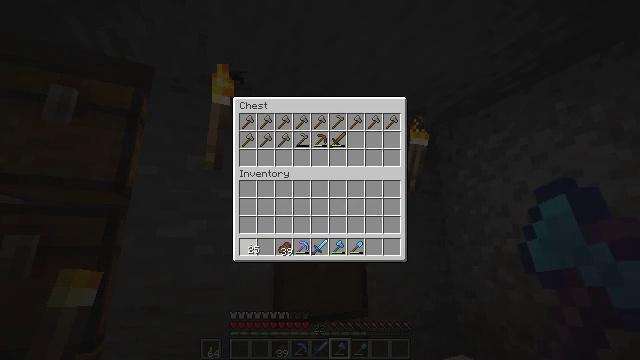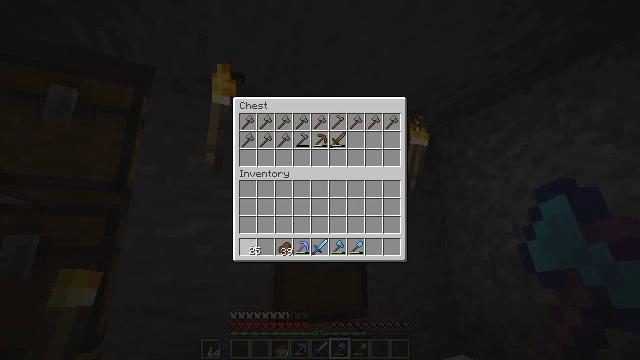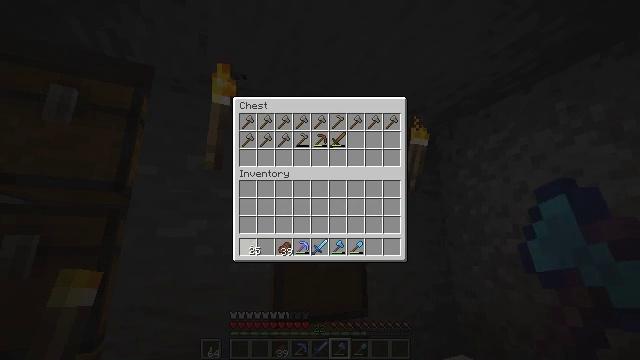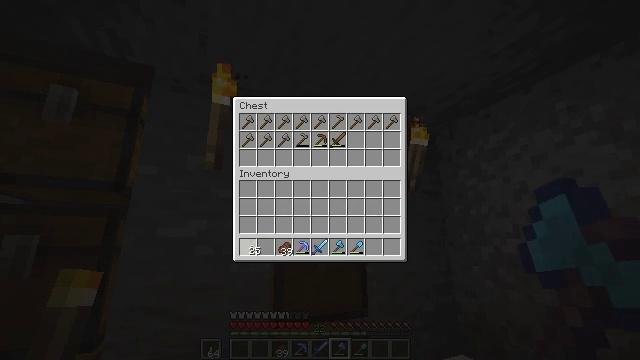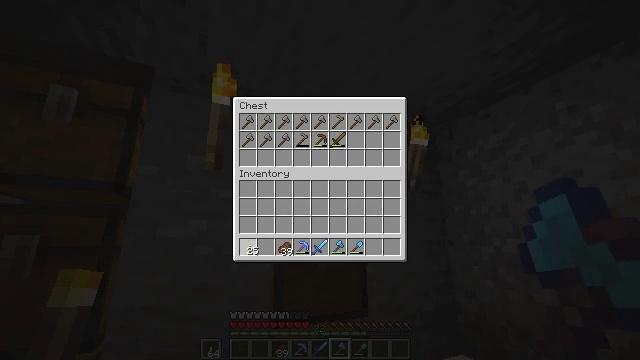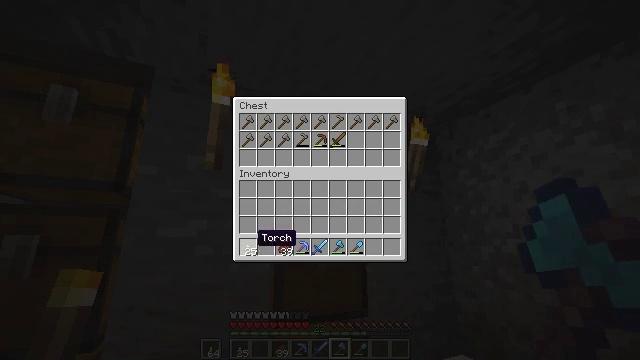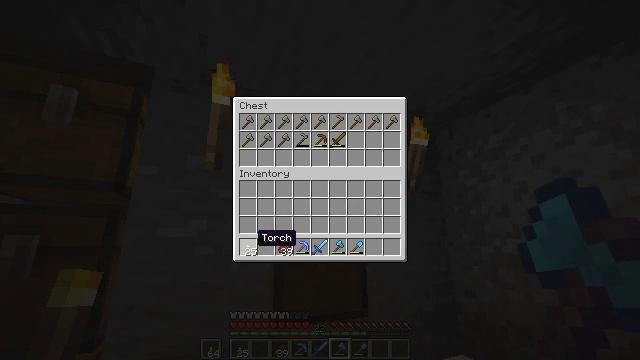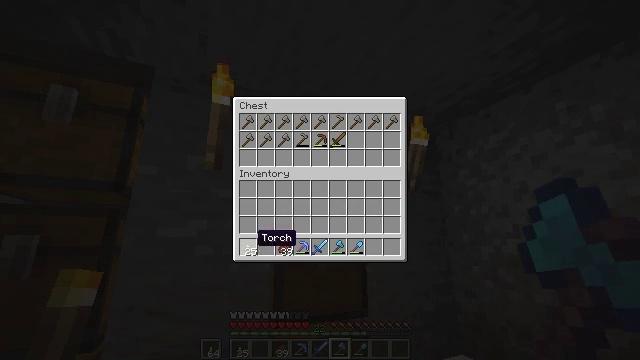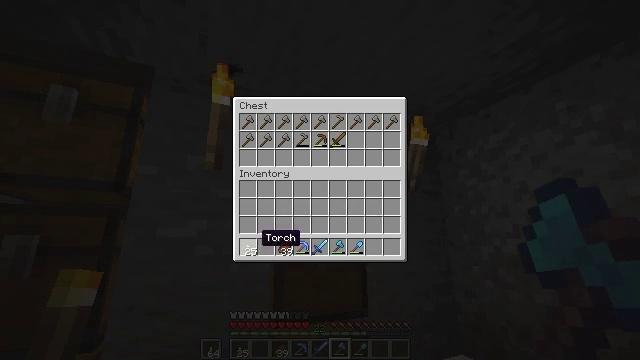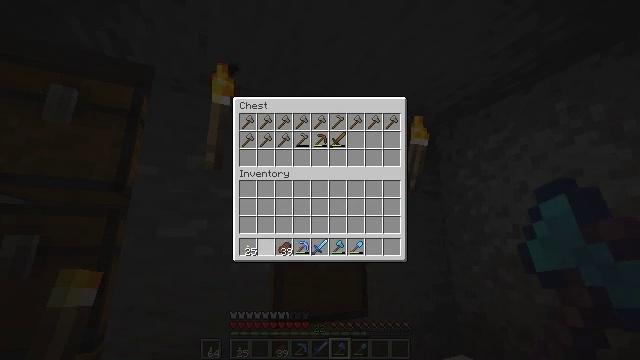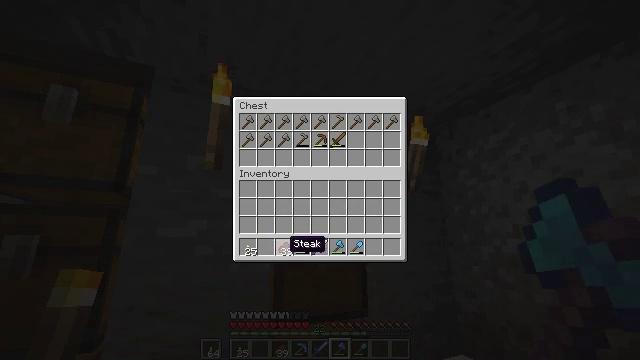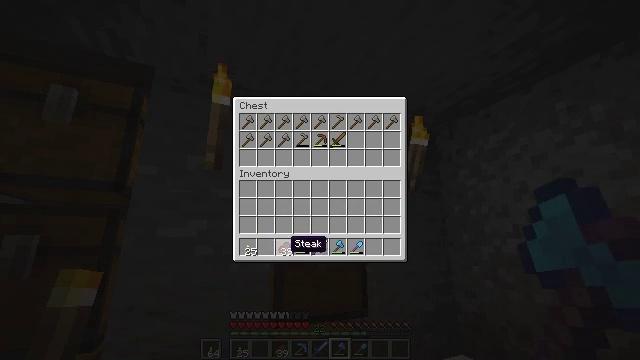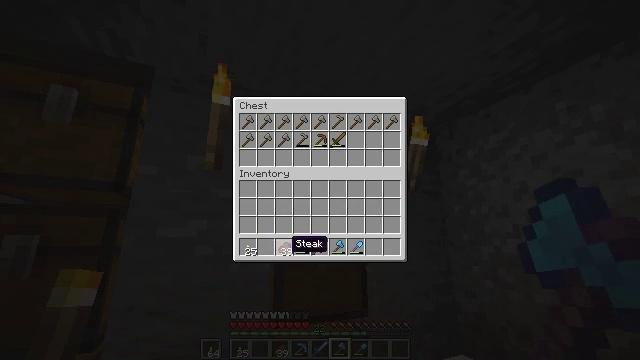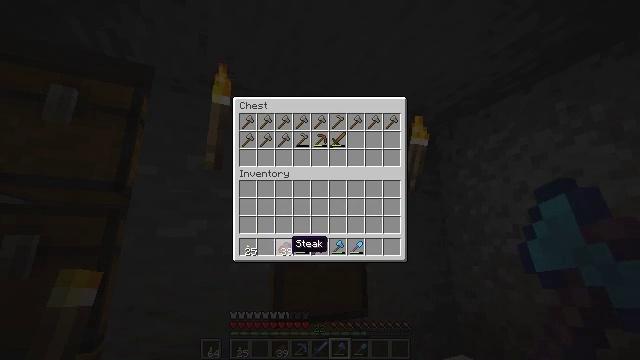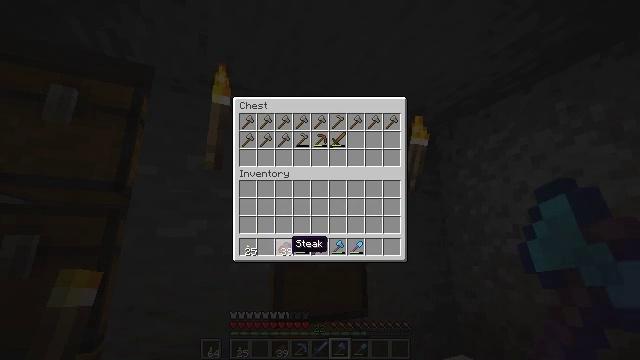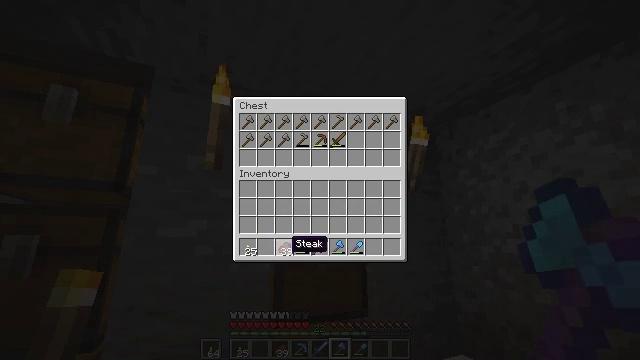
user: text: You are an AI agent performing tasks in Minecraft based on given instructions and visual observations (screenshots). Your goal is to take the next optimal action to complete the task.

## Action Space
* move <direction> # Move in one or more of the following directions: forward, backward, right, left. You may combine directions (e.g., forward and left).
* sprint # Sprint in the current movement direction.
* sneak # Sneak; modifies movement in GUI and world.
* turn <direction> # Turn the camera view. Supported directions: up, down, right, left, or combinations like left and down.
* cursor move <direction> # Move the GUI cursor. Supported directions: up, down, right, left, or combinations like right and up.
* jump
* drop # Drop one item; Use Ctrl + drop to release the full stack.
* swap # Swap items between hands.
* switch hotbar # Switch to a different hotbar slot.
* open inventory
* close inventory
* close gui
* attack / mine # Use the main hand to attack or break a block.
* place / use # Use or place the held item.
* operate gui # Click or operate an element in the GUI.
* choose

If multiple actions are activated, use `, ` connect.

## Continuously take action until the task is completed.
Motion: motion action
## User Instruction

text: Left click to dismantle the chipped anvil.
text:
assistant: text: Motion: no_op
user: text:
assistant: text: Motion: operate gui
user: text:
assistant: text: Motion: operate gui
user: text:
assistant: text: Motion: operate gui
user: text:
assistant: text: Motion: no_op
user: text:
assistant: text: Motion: no_op
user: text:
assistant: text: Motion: no_op
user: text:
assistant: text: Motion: no_op
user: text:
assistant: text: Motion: cursor move right
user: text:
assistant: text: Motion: cursor move right
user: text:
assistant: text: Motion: no_op
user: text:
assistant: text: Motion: no_op
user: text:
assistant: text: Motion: no_op
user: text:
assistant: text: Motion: no_op
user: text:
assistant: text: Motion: no_op
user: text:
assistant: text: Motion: operate gui
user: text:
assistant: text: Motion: cursor move right, operate gui
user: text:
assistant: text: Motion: cursor move right
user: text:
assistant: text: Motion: cursor move right
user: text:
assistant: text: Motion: cursor move right
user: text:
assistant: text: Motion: no_op
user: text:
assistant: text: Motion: no_op
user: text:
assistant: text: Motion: no_op
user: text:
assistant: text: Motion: no_op
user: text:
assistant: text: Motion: no_op
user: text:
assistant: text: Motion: no_op
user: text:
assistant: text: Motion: no_op
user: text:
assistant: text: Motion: no_op
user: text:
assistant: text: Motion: operate gui
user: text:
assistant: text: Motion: operate gui